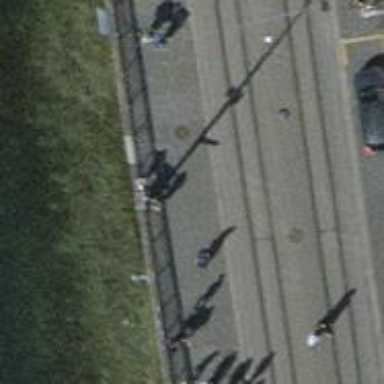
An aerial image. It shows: Surveillance object is present in the image.